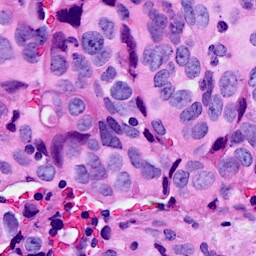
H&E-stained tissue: Breast